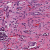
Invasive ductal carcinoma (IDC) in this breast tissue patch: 0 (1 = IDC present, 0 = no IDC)